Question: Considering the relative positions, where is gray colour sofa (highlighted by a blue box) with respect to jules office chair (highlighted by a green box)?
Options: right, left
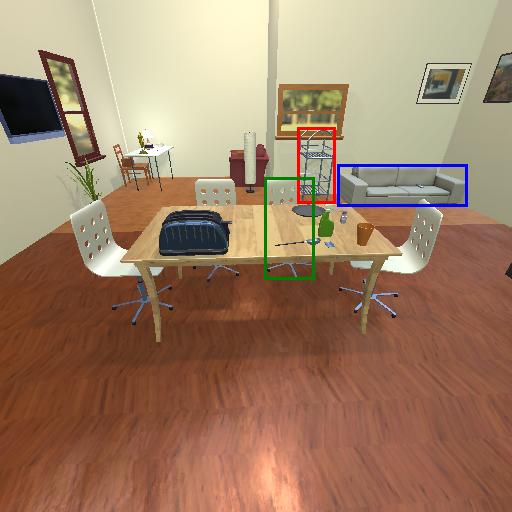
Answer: right